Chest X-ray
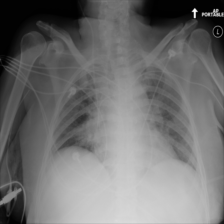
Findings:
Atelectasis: negative
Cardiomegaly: negative
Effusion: negative
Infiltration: positive
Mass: negative
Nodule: negative
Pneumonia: positive
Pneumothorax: negative
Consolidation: negative
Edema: positive
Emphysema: negative
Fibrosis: negative
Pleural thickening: negative
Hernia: negative